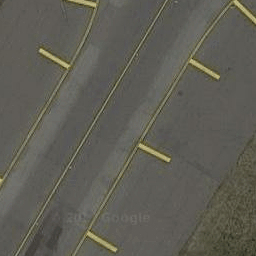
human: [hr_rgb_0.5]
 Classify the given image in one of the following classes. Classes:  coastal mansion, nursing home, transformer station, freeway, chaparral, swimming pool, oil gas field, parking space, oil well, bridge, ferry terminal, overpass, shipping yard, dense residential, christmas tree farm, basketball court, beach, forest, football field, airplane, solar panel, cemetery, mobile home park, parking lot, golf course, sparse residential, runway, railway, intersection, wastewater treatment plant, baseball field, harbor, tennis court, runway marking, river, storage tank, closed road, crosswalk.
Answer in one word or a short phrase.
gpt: runway marking